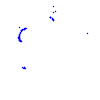
Particle: proton